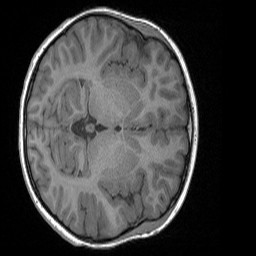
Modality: T1w
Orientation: axial
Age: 9
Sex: female
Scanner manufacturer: siemens
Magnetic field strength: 3 T
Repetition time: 1.65 s
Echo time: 0.00203 s